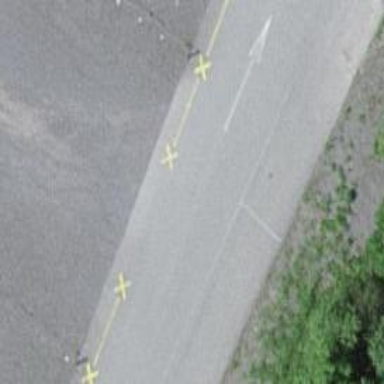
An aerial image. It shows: Asphalt parking aisle off service road.